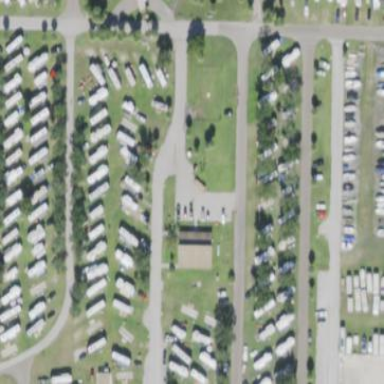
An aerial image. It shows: Caravan site for tourism.